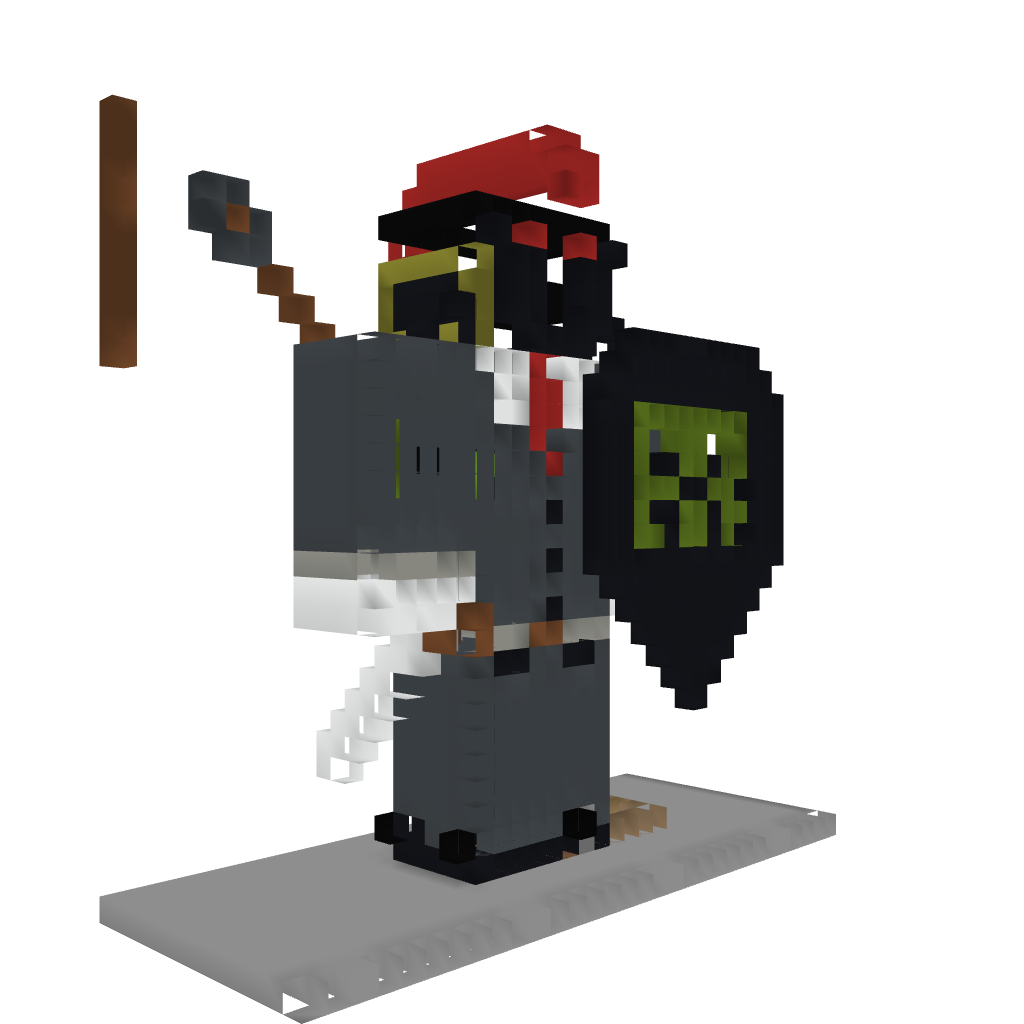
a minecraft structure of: Spartan at suit :)